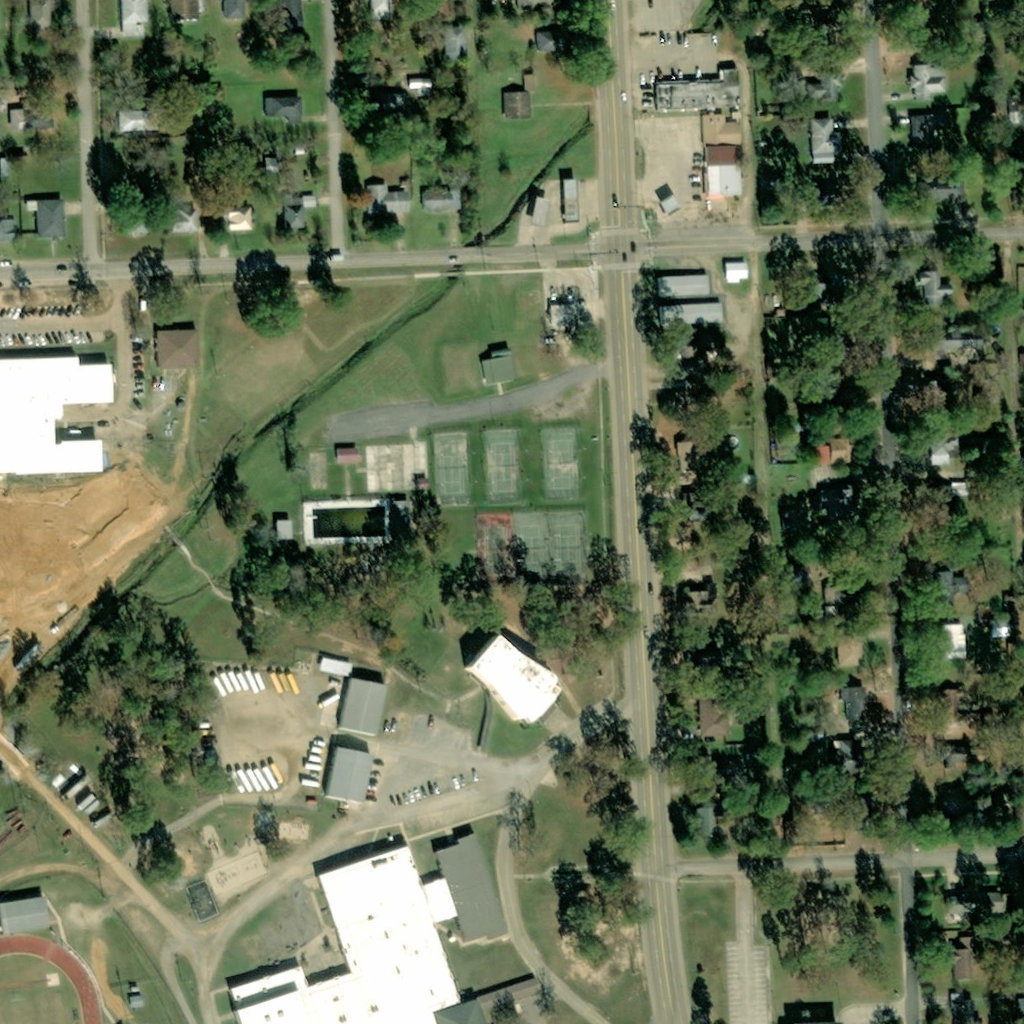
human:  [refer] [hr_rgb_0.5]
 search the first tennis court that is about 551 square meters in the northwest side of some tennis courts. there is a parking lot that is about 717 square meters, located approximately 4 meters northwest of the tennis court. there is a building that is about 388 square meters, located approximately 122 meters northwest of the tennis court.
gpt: <box>[[42, 42, 45, 49, 0]]</box>